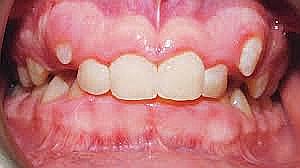
Condition: hypodontia